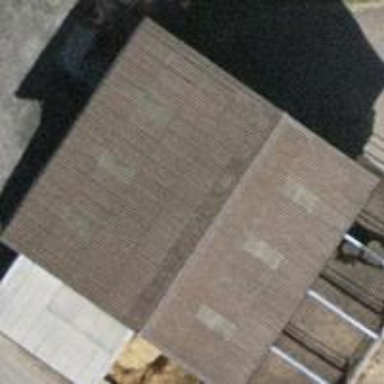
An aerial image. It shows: Gabled roof on farm auxiliary building.